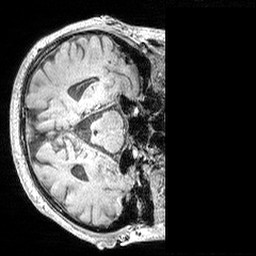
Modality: MP2RAGE
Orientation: axial
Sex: male
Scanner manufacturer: siemens
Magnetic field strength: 3 T
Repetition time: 5 s
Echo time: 0.00292 s